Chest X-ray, PA view. Patient: 48 years old, sex F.
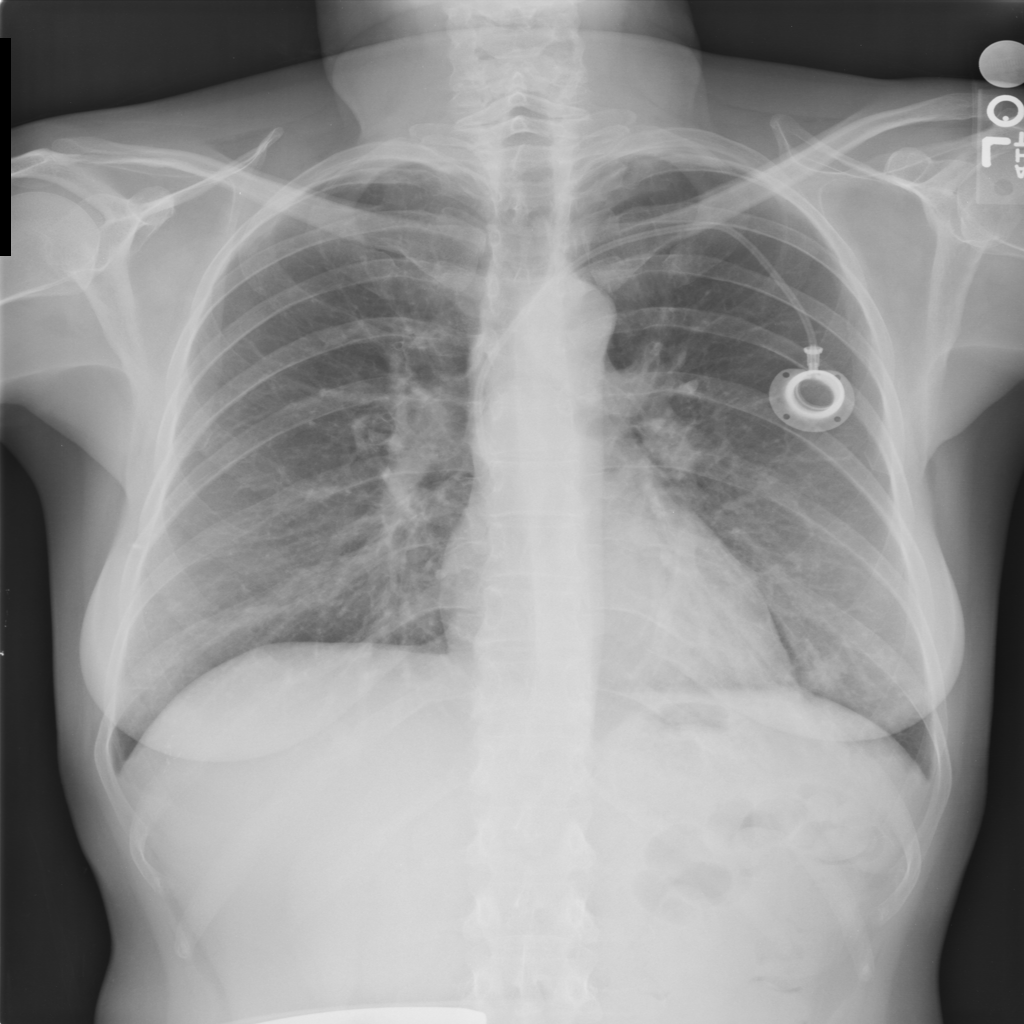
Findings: No Finding